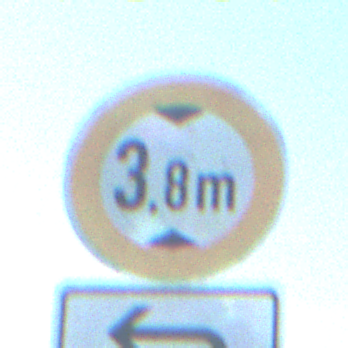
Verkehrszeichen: TatsaechlicheHoehe
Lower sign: RichtungsangabeDurchPfeile2
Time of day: MorningAfternoon
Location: Outdoor (Nature)
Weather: Clear
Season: Winter
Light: Natural